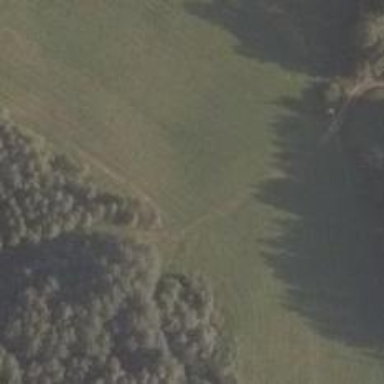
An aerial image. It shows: Path.